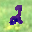
Label: 2